Aerial crown-view tile of a tropical tree (Barro Colorado Island, Panama), acquired 20240716:
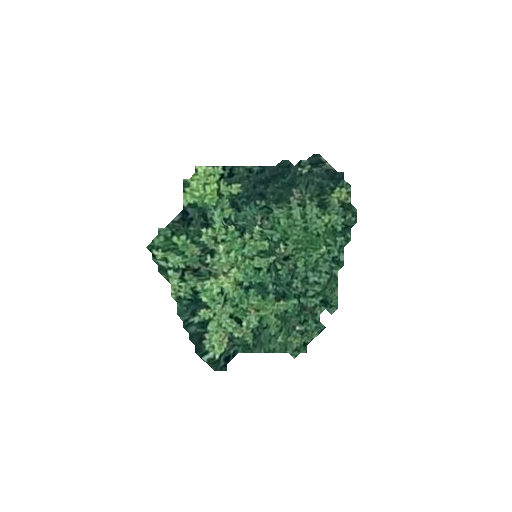
Species: Cavanillesia platanifolia
GBIF accepted scientific name: Cavanillesia platanifolia
Crown area: 48.459 m²